Aerial crown-view tile of a tropical tree (Barro Colorado Island, Panama), acquired 20250715:
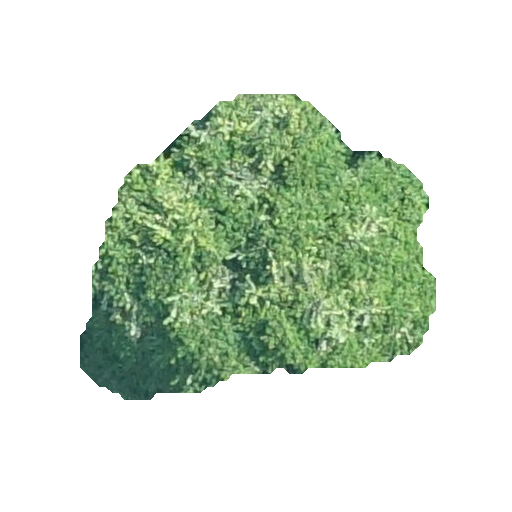
Species: Zanthoxylum ekmanii
GBIF accepted scientific name: Zanthoxylum ekmanii
Crown area: 116.898 m²